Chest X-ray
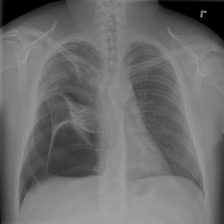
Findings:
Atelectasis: negative
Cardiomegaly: negative
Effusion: negative
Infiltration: negative
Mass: negative
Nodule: negative
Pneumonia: negative
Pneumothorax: positive
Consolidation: negative
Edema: negative
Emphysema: negative
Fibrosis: negative
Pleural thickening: negative
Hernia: negative